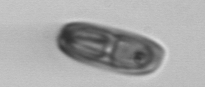
Label: Ephemera